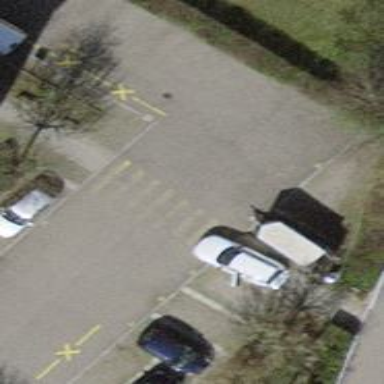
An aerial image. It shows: Footway surfaced with paving stones.